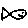
Label: fish